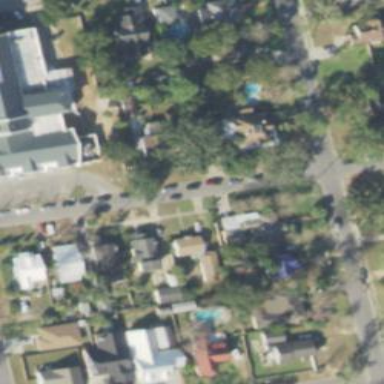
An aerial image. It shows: Single-family residential area.